Field crop: maize
Growth stage: 2
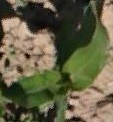
Species: maize